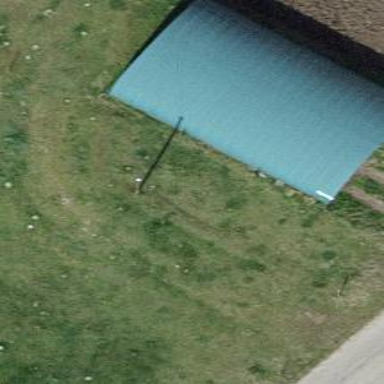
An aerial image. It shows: Farm building.